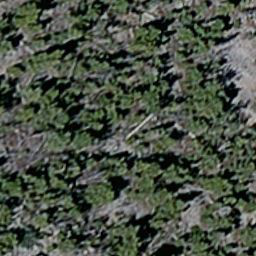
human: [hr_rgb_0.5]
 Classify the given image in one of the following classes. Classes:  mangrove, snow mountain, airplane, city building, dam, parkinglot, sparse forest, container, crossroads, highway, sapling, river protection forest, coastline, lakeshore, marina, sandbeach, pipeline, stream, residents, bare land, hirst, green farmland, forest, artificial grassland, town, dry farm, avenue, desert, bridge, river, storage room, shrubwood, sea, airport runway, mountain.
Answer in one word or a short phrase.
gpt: sparse forest